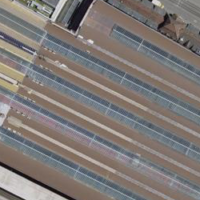
EUNIS habitat code: 57
Species observed at this site:
Passer domesticus